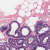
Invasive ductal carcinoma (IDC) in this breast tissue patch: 0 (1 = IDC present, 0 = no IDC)